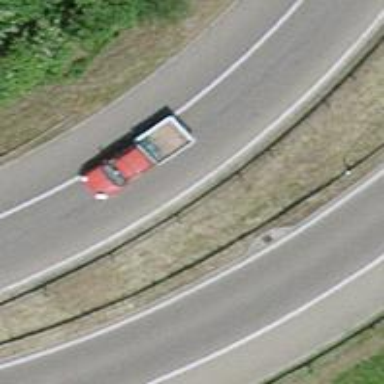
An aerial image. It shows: Asphalt motorway link.